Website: walmart
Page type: address-validator
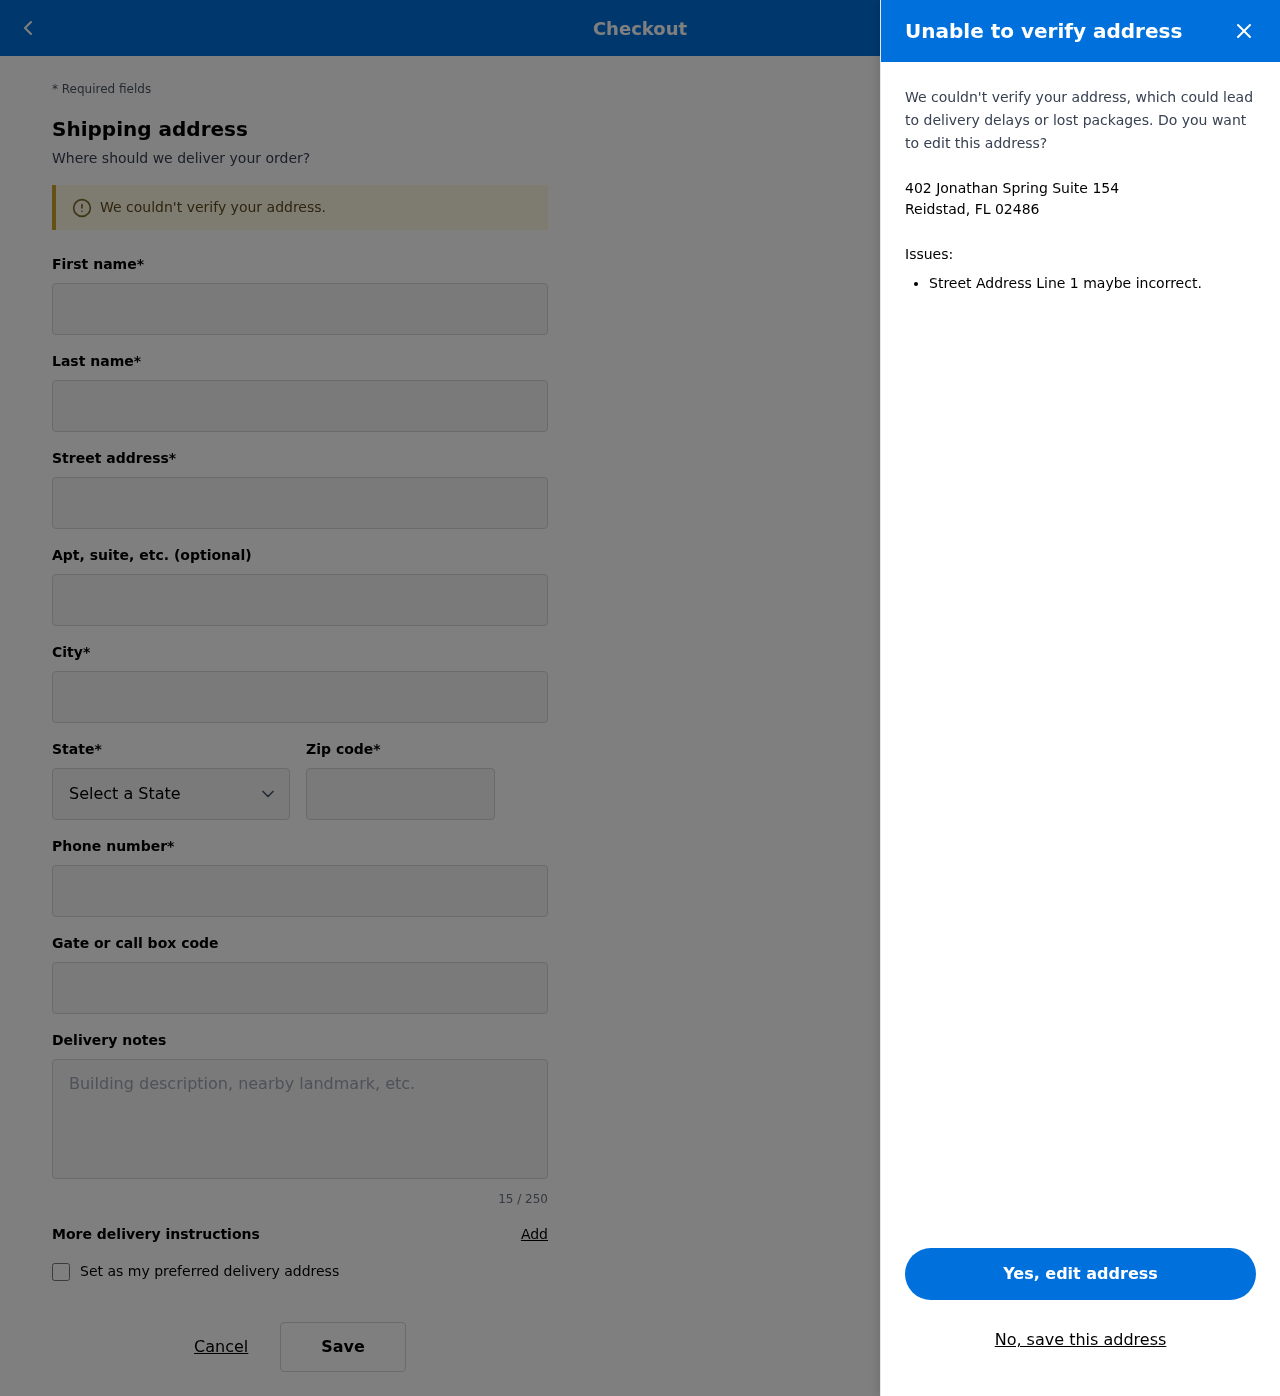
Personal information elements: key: PII_CITY_STATE_ZIP
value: Reidstad, FL 02486
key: PII_DELIVERY_INSTRUCTIONS
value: Gate code: 9521
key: PII_STATE_ABBR
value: FL
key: PII_STREET
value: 402 Jonathan Spring Suite 154
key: PII_FIRSTNAME
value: Carlos
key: PII_LASTNAME
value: Nguyen
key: PII_STREET2
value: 72903 Ian Pines
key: PII_CITY
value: Reidstad
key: PII_POSTCODE
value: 02486
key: PII_PHONE
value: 9045944256
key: PII_SECURITY_CODE
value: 62168